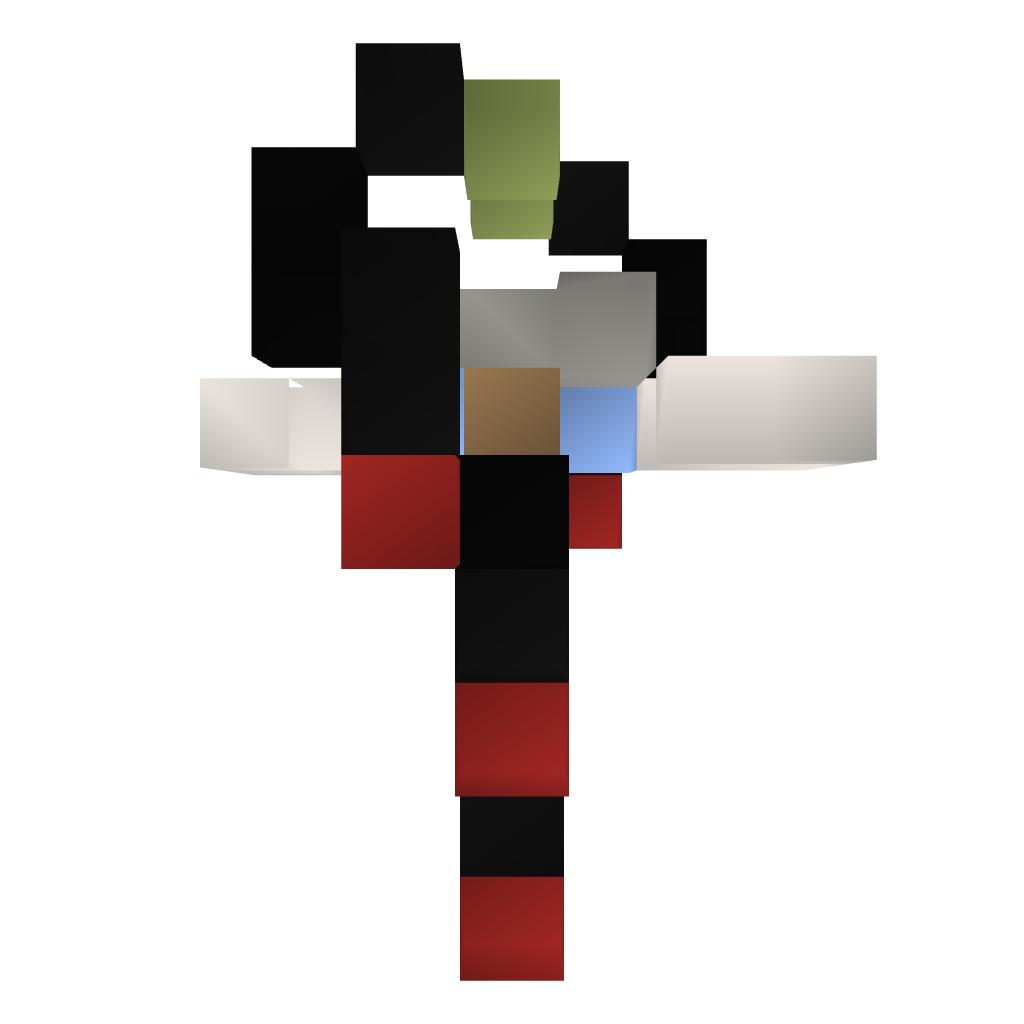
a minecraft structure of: Fairtrade